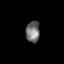
Tissue: prostate
Cell type: Myeloid cells
Senescence score: 0.7723
Nuclear area (px): 289
Mean DAPI intensity: 113.872